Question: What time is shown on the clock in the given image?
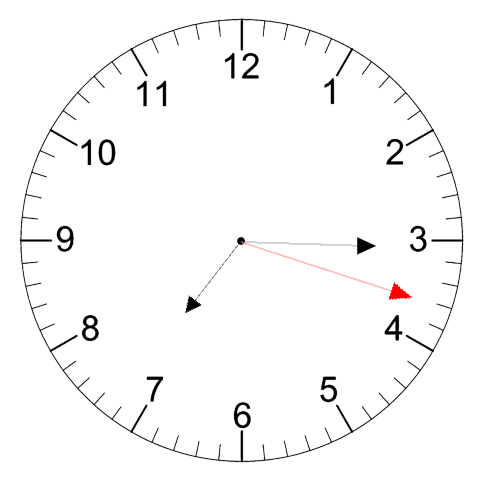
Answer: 07:15:18